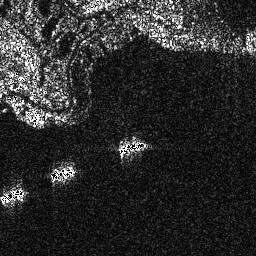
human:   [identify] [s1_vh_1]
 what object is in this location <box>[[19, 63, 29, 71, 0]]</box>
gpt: <ref>1 medium ship at the left</ref>

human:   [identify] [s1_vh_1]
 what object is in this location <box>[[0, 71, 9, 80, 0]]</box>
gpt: <ref>1 medium ship at the bottom left</ref>